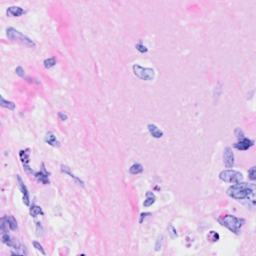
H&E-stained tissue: Breast